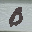
Label: 0